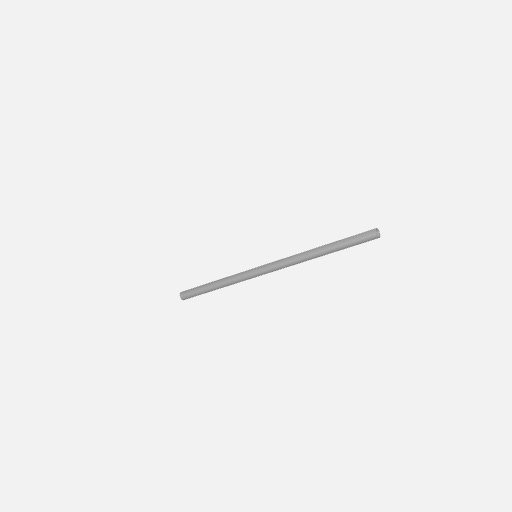
Part: AluminumTube10ID12OD300